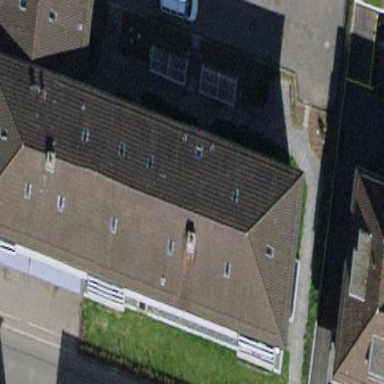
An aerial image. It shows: Hipped roof on apartment building.